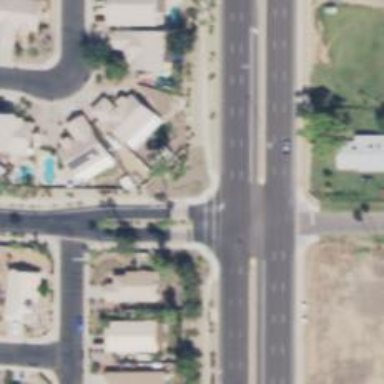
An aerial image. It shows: Unmarked road crossing.